Interaction volume radius: 5 \u00c5
Interaction volume height: 25 \u00c5
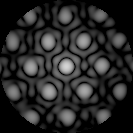
Disorder parameter: 0.2184